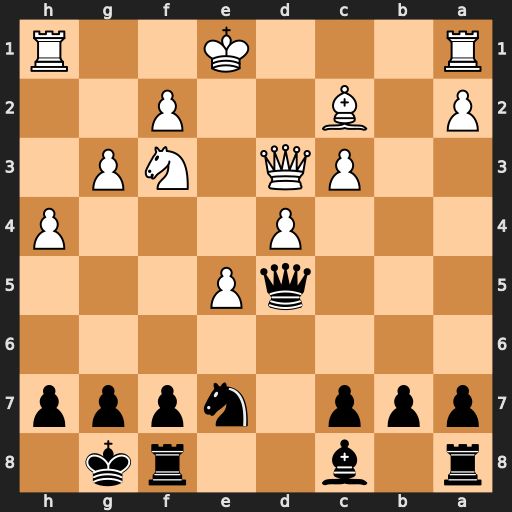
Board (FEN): r1b2rk1/ppp1nppp/8/3qP3/3P3P/2PQ1NP1/P1B2P2/R3K2R
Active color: b
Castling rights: KQ
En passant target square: -
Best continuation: Bf5 Qe2 Bxc2 Qxc2 Qxf3